Question: When I go to the url '/blog/post/edit', 2 xhr requests trigger, as you can see in the image below.

This is how I have defined the routes:
'''
$stateProvider
.state('blog', {
url: '/blog',
templateUrl: '/blog'
})
.state('blog.post', {
url: '/post',
template: '<ui-view></ui-view>',
abstract: true
})
.state('blog.post.edit', {
url: '/edit',
templateUrl: '/blog/post/edit'
});
'''
Can anyone help me figuring out why this is happening?
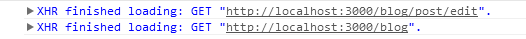
Answer: , the nature of the 'ui-router' is this way. To show nested states with their parent states
The best way how to think about it is like a 'TreeView':
- -
And that's how the 'ui-router' was designed.